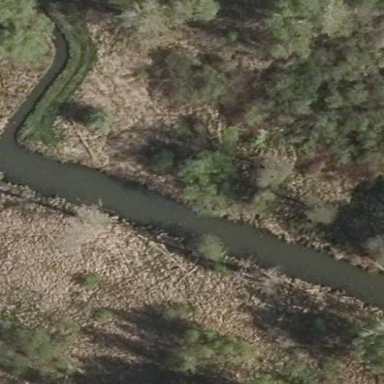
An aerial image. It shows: Reedbed in wetland area.